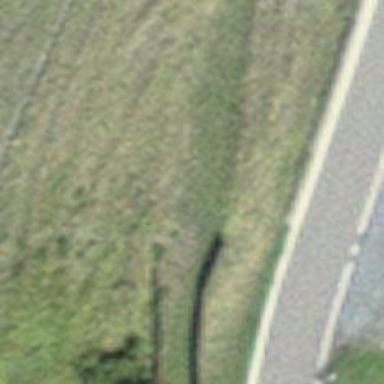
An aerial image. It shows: Path.